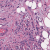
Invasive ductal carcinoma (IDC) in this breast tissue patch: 1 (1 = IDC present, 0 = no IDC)